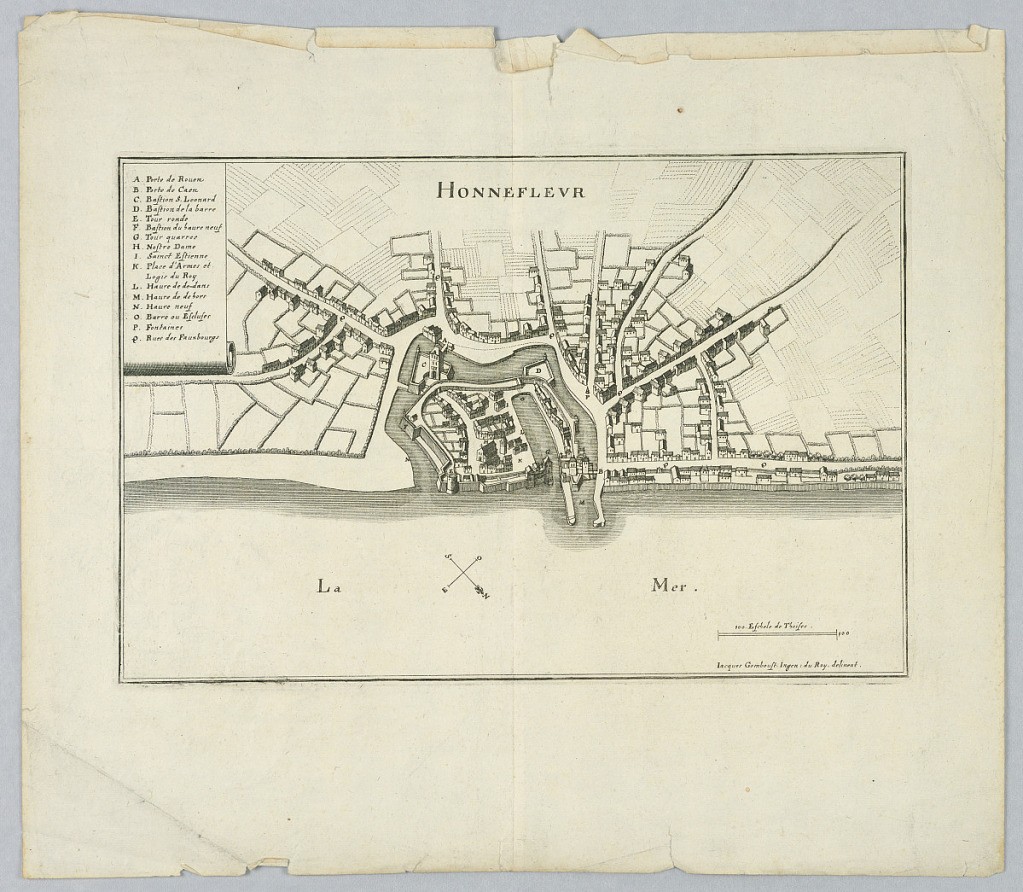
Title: Plan of the Fortification of Honnefleur
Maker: Jacques Gomboust, French, 1619 - 1663 or 1664
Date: ca. 1661
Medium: Engraving on paper
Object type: Print
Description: Plan of the fortification of Honnefleur